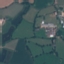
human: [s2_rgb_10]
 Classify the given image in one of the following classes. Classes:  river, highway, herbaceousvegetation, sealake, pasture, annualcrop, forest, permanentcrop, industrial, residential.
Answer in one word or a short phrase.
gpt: Pasture